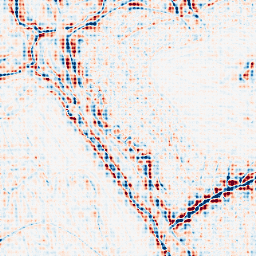
Category: wavelet
Decomposition family: wavelet_biorthogonal
Decomposition parameters: wavelet: bior3.5
level: 3
Upsampling method: sinc_blackman
Upsampling parameters: scale: 8
kernel_size: 8
Upsampling scale: 8